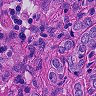
Metastatic tissue present: yes